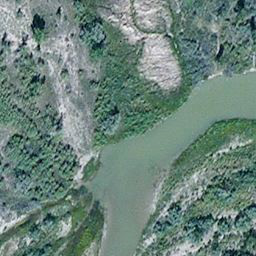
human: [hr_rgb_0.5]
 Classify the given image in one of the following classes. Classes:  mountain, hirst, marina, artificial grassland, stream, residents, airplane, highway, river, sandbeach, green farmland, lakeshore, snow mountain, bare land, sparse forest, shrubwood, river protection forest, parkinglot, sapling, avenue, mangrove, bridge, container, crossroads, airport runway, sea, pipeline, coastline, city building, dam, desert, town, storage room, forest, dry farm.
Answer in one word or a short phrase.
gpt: river